Question: I am looking to add Windows phone tile effect to my Application's Dashboard ViewController, where user can resize the tile and reposition it and delete it, just a ViewController like the attached image. Is there any open source or samples available?

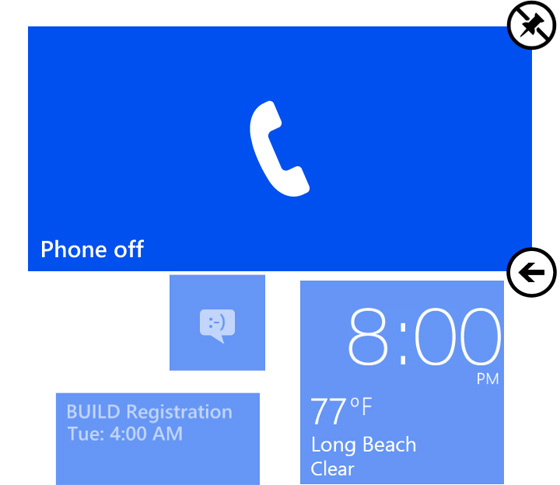
Answer: You can achieve that ordering by using a collection view with a custom UICollectionView layout.
More on customising layouts can be found in Apple Documentation <URL>